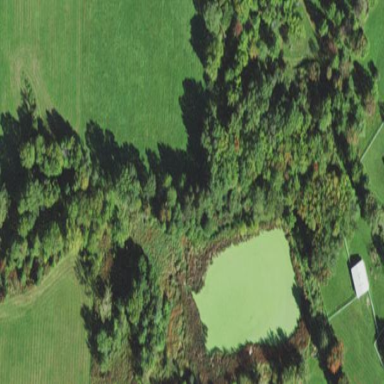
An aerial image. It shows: Serene pond surrounded by nature.